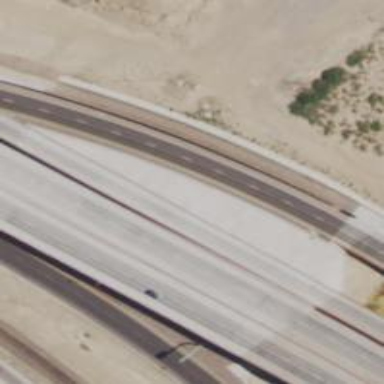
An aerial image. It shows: Motorway link.